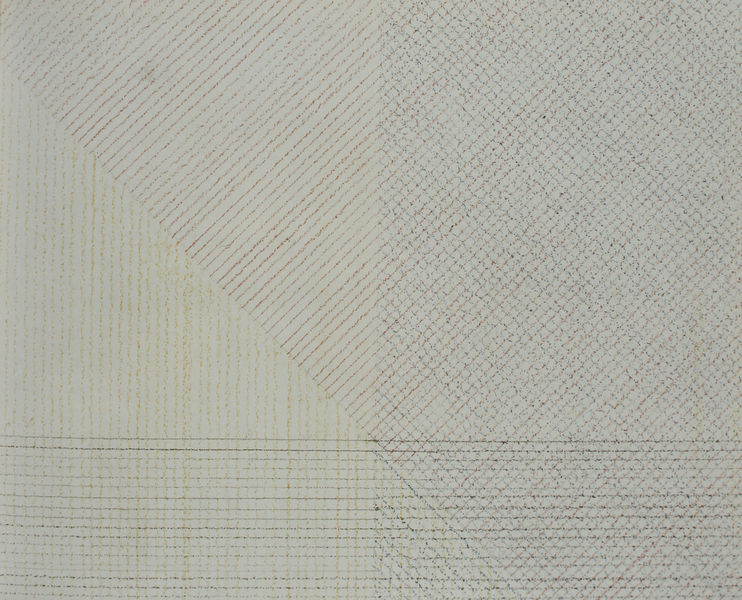
Titel: A wall divided by lines drawn from corner to corner and from side to side
Künstler: Sol Lewitt
Standort: Chicago
Institution: Privatsammlung
Schlagwörter: weiß, dreieck, braun, grau, hell, kariert, schwarz, zeichnung, beige, karo, muster, abstrakt, modern, linien, streifen, foto, linie, parallel, schraffur, bleistift, photo, quadrate, diagonal, struktur, horizontal, waagerecht, gespiegelt, sol, geometrie, kästchen, lewitt, quadrat, raster, vertikal, überschneidung, kreuzend, sol lewitt, kreuzen, bej